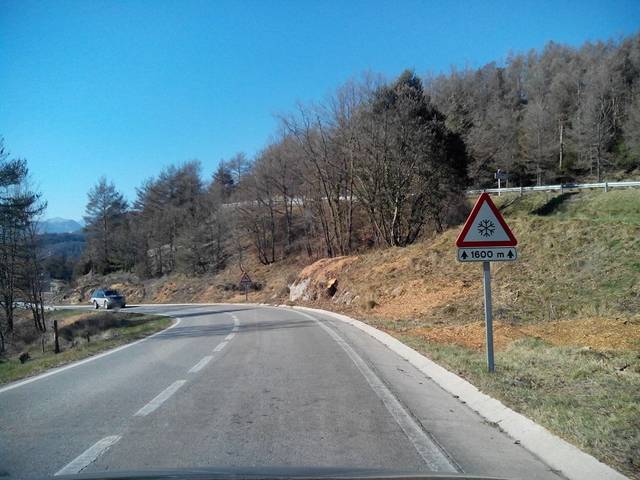
Region: Spain
Coordinates: 42.138, 2.014